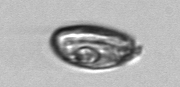
Label: Katodinium_or_Torodinium